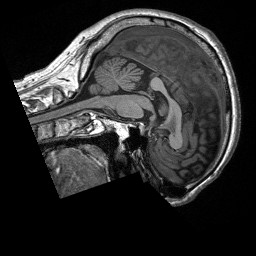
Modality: T1w
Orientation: sagittal
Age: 51
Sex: male
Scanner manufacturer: siemens
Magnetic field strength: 3 T
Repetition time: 2.4 s
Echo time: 0.00226 s